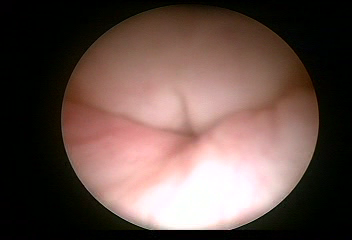
Modality: WLC
Class: Normal mucosa
Bladder cancer association: No